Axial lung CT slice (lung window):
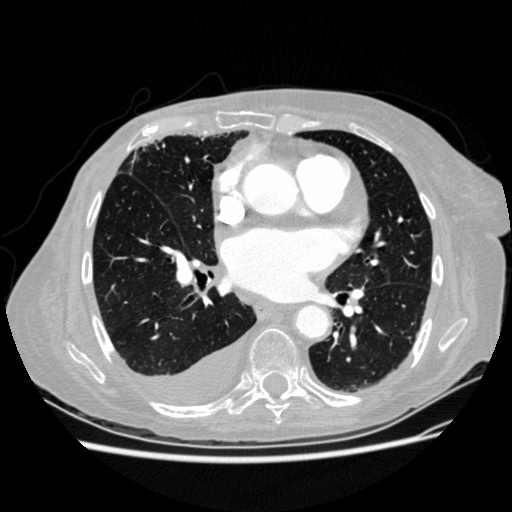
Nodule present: no